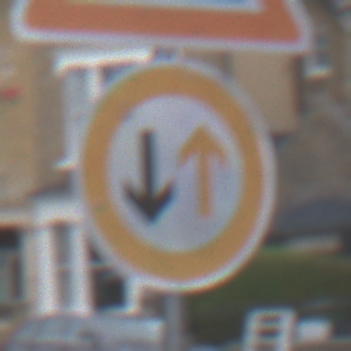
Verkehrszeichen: VorrangDesGegenverkehrs
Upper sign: Arbeitsstelle
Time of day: MorningAfternoon
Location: Outdoor (Urban)
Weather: Overcast
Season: NotSpecified
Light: Natural